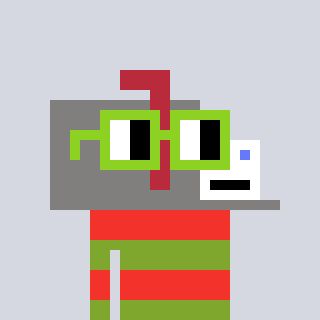
a pixel art character with square light green glasses, a mailbox-shaped head and a slimegreen-colored body on a cool background